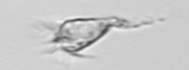
Label: Paratontonia_gracillima